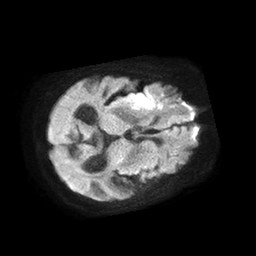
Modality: TRACE
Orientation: axial
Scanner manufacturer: philips
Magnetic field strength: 1.5 T
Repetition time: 4.6 s
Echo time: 0.08631 s